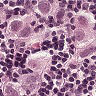
Metastatic tissue present: yes